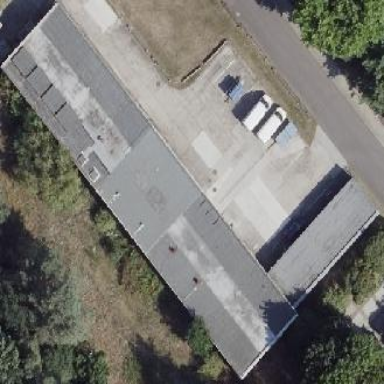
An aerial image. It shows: Flat-roofed commercial building.